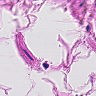
Metastatic tissue present: no